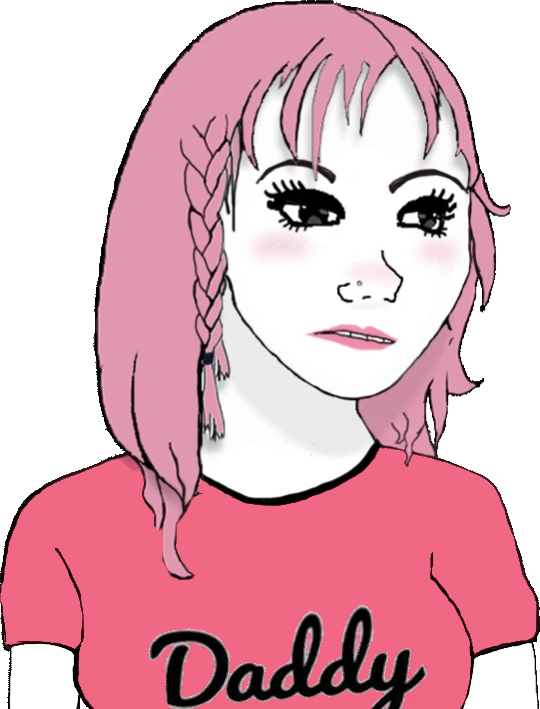
Label: 5_Daddys_Girl